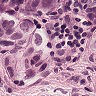
Metastatic tissue present: yes